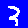
Digit: 3